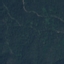
Land use / land cover: Forest